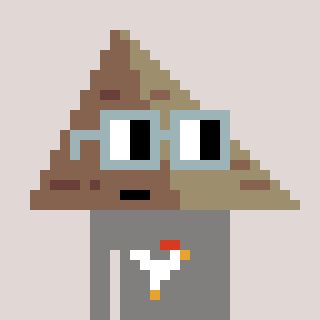
a pixel art character with square dark gray glasses, a pyramid-shaped head and a bluegrey-colored body on a warm background